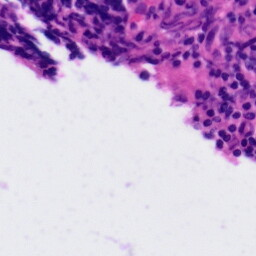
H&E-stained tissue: Tonsil